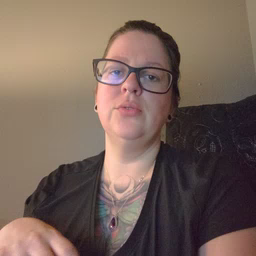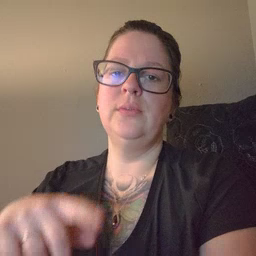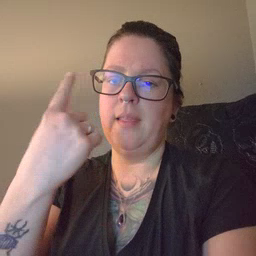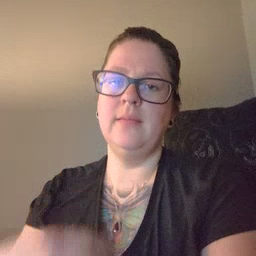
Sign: black